Question: I'm having issues with ajax json requests and Internet Explorer.
Specifically ajax requests do not behave properly.
I'm using:
OpenCart 1.5.3.1
jquery-1.7.1.min.js
jquery-ui-1.8.16.custom.min.js
Internet Explorer 9
PHP 5.2.9
This is the request function:
'''
function addToCart(product_id, quantity, option_id, option_value) {
quantity = typeof(quantity) != 'undefined' ? quantity : 1;
option_value = typeof(option_value) != 'undefined' ? option_value : 0;
option_id = typeof(option_id) != 'undefined' ? option_id : 0;
jQuery.ajax({
url: 'index.php?route=checkout/cart/add',
type: 'post',
cache: false,
data: 'product_id=' + product_id + '&quantity=' + quantity + '&option_id=' + option_id + '&option_value=' + option_value+'&rnd=' + Math.random(),
dataType: 'json',
success: function(jsonObj) {
$('.success, .warning, .attention, .information, .error').remove();
if (jsonObj['redirect']) {
location = jsonObj['redirect'];
}
if (jsonObj['success']) {
$('#notification').html('<div class="success" style="display: none;">' + jsonObj['success'] + '<img src="catalog/view/theme/default/image/close.png" alt="" class="close" /></div>');
$('.success').fadeIn('slow');
$('#cart-total').html(jsonObj['total']);
$('html, body').animate({ scrollTop: 0 }, 'slow');
}
}
});
}
'''
The PHP function return:
'''
{"success":"Added to cart!","total":"1 product(s) - 52,48lv."}
'''
This all works fine in Chrome, FF etc. but fails in IE.
Actually IE does not fire a "success" event.
The only way I can get a response is through an error handler.
Then the json object has a status = 200 and statusText = OK
This is the json object after success event fired in Chrome:
'''
jsonObj: Object
success: "Added to cart!"
total: "1 product(s) - 52.48lv."
__proto__: Object
'''
From which the 'success' and 'total' values are used.
This is the json object after the error event was handled in Internet Explorer:

The responseText is a string that contains the current page html source.
I've tried with 'jQuery.ajaxSetup({cache: false});' but the result is the same.
Has anyone had this issue? Or any tips?
I have no more ideas.
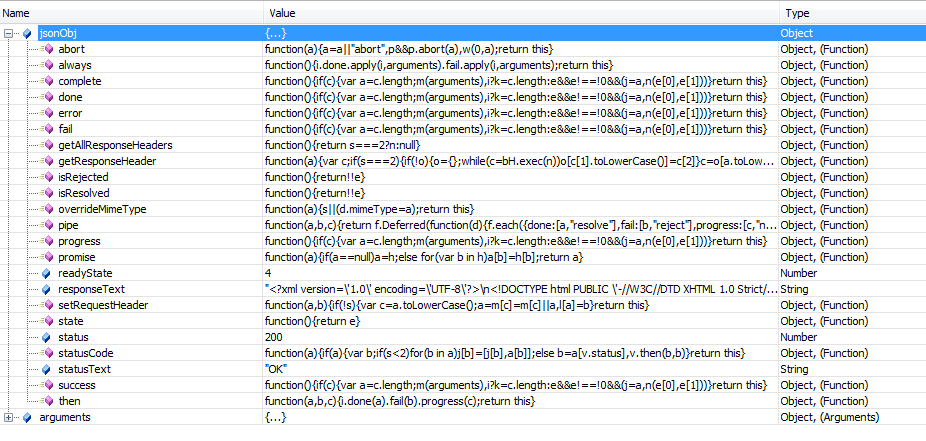
Answer: try using absolute url for 'url: 'index.php?route=checkout/cart/add''
the problem is your respons is html or xml (I see the start tag (namespace tag) of an xml page followed by a newline followed by the (old)html starting tag).
jQuery expects json. So it's a parse error resulting in an error callback in staid of the expected success.
Make sure the backend sends the right info and that the called page is right. You can use the network tab to capture the calls to find your problem.